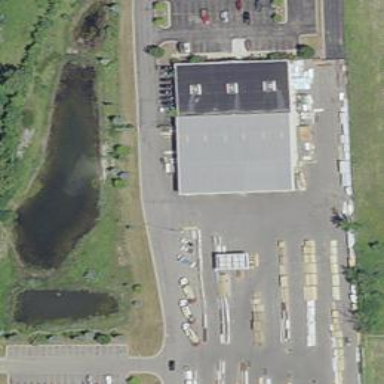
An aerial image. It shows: Sawmill building.